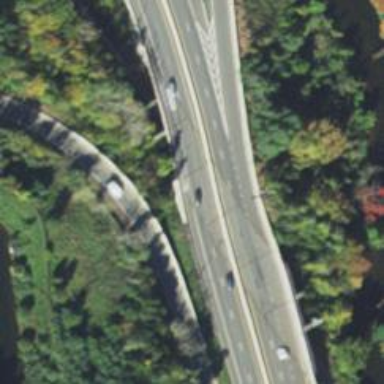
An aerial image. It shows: Motorway junction.